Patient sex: M
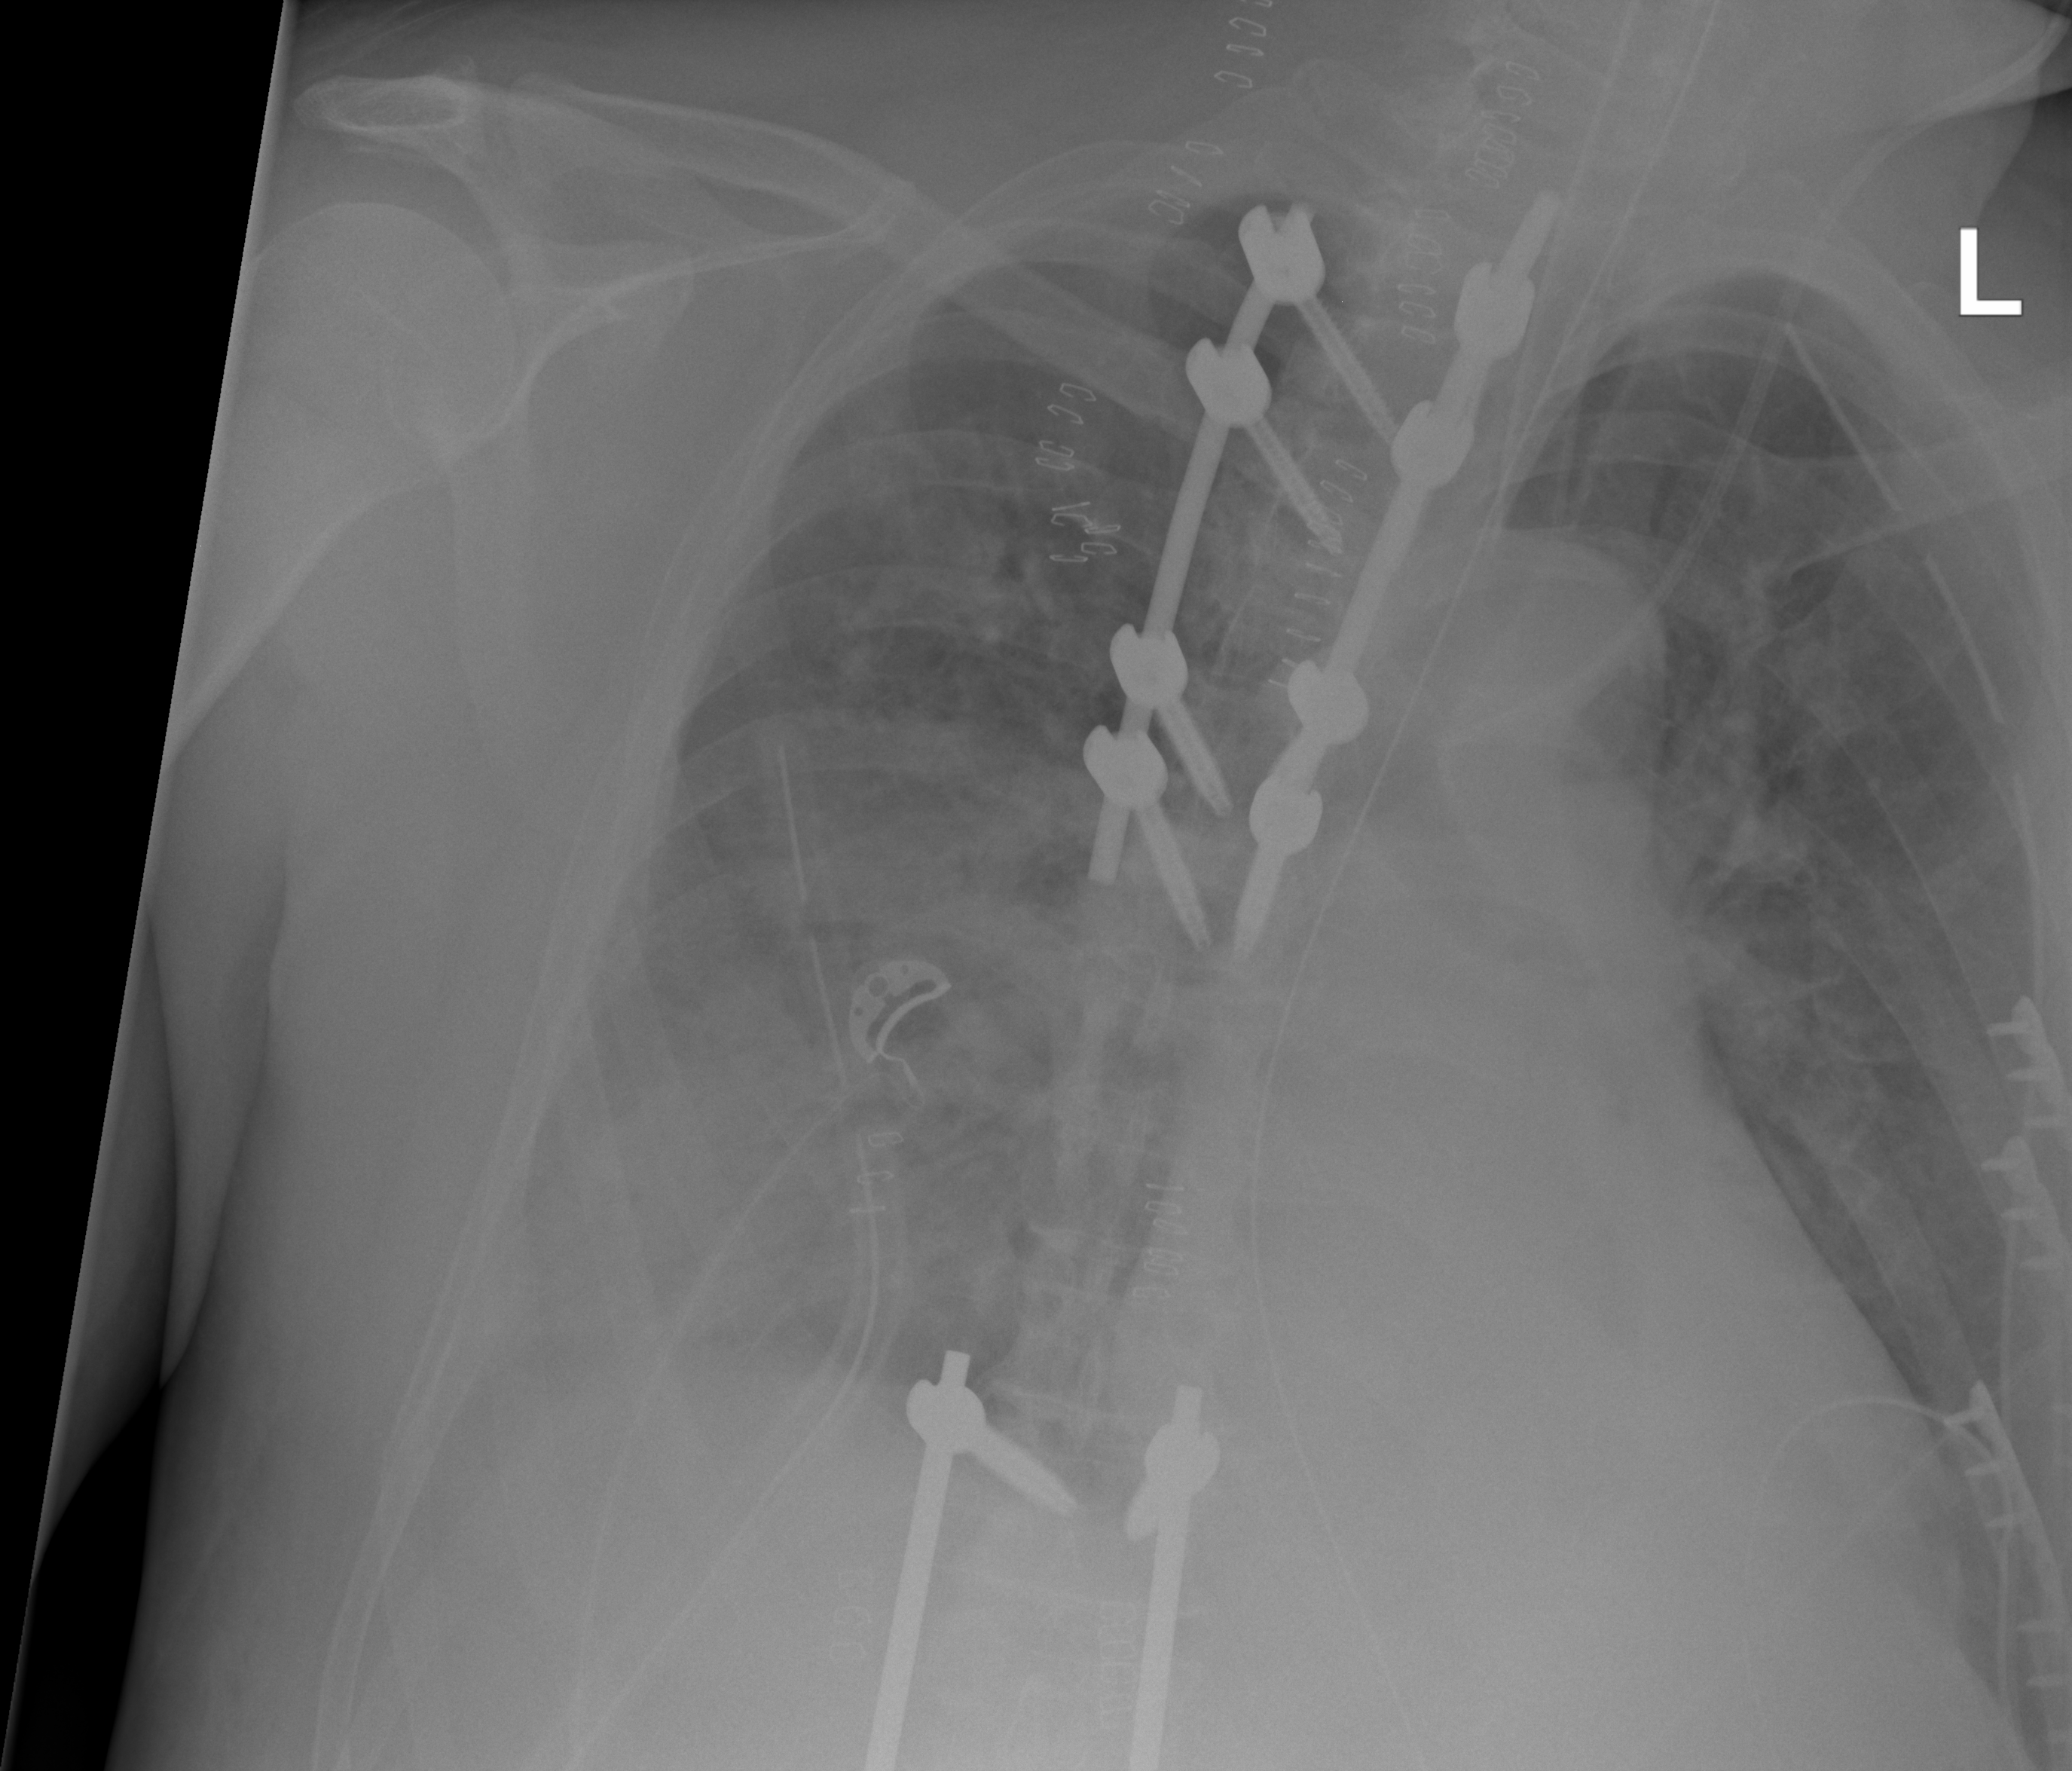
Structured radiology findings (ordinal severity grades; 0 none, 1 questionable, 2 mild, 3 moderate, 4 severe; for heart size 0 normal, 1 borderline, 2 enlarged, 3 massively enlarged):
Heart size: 0
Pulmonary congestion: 2
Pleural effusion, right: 2
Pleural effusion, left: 0
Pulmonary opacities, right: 3
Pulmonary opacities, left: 2
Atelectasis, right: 2
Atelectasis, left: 2